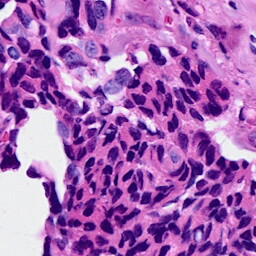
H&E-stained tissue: Breast